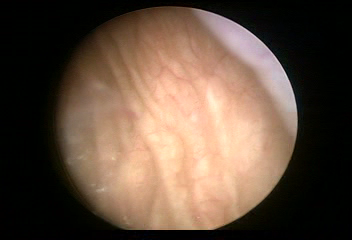
Modality: WLC
Class: Normal mucosa
Bladder cancer association: No